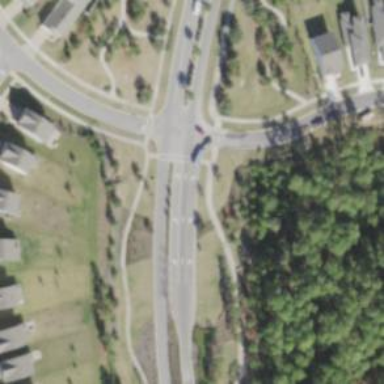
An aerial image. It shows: Uncontrolled crossing on the road.